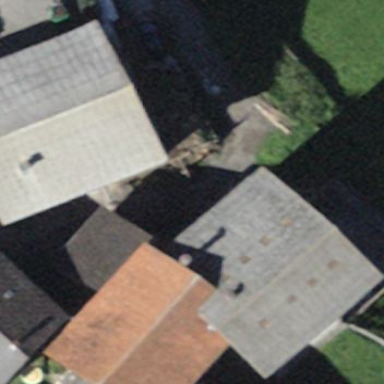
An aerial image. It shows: Simple and straightforward house.